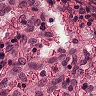
Metastatic tissue present: no